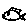
Label: fish